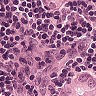
Metastatic tissue present: yes